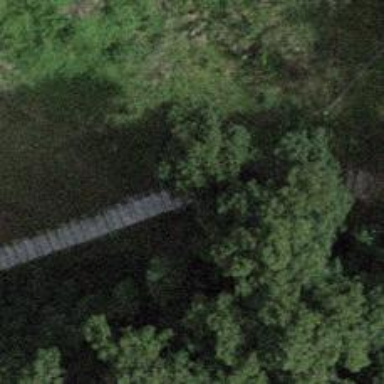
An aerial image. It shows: Path on the ground.